Interaction volume radius: 10 \u00c5
Interaction volume height: 15 \u00c5
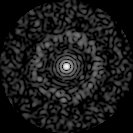
Disorder parameter: 0.8631